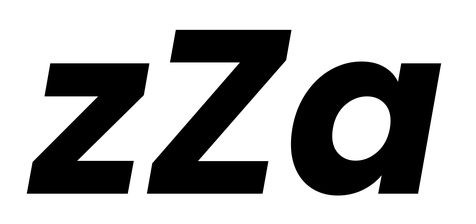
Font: Poppins-BoldItalic